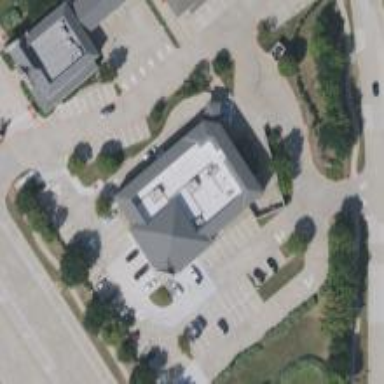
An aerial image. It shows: Pharmacy providing healthcare services.